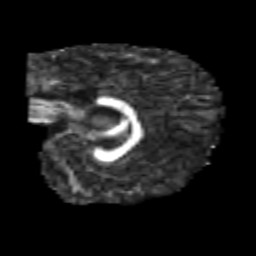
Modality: FA
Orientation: sagittal
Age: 6
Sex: male
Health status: healthy